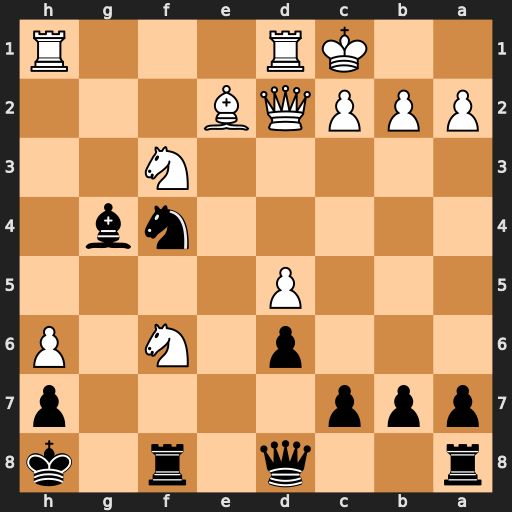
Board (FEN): r2q1r1k/ppp4p/3p1N1P/3P4/5nb1/5N2/PPPQB3/2KR3R
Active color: b
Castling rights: -
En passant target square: -
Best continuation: Nxe2+ Qxe2 Qxf6 Qd2 Bxf3